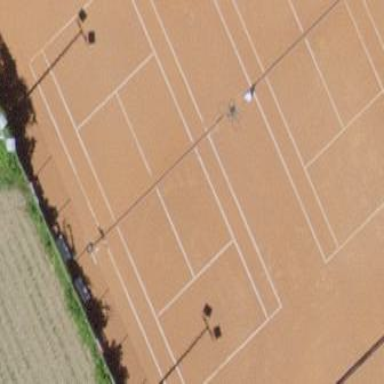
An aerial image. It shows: Tennis court in leisure pitch.